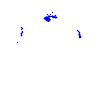
Particle: proton